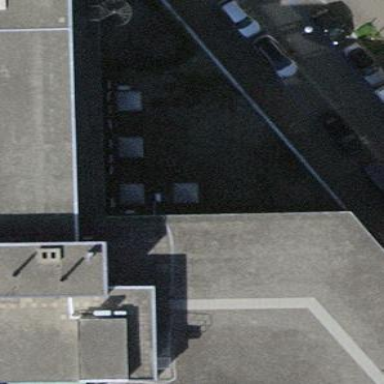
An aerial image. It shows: Office building.